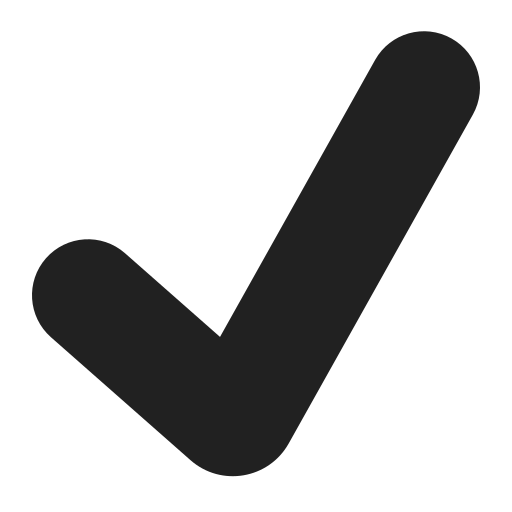
check mark high contrast